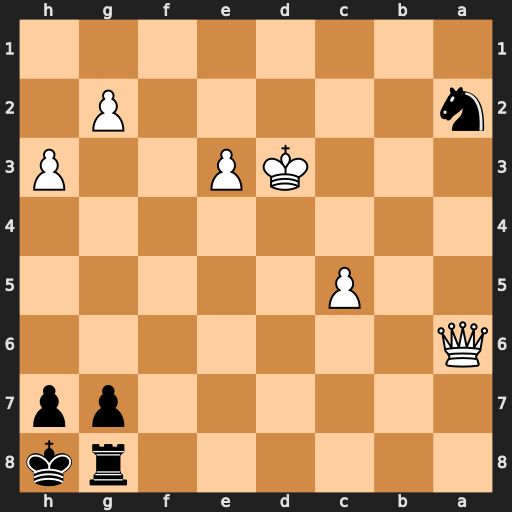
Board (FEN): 6rk/6pp/Q7/2P5/8/3KP2P/n5P1/8
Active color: b
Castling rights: -
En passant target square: -
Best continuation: Nb4+ Kc4 Nxa6